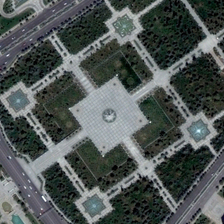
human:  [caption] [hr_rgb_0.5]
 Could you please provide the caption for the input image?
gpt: a large square with many green trees are near three roads .

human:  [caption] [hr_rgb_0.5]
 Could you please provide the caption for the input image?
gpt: a large square with many green trees are near three roads .

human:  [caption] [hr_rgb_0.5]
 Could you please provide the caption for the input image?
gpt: a large square with many green trees are near three roads .

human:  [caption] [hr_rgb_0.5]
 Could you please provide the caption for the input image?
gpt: a large square with many green trees are near three roads .

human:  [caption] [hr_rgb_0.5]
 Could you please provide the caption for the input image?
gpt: a large square with many green trees are near three roads .